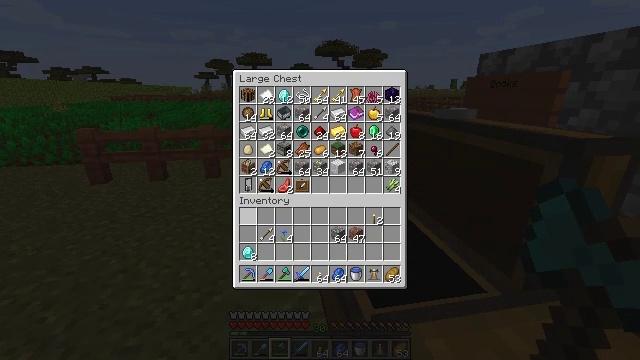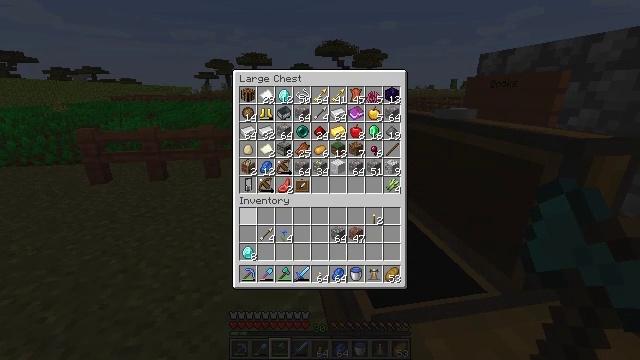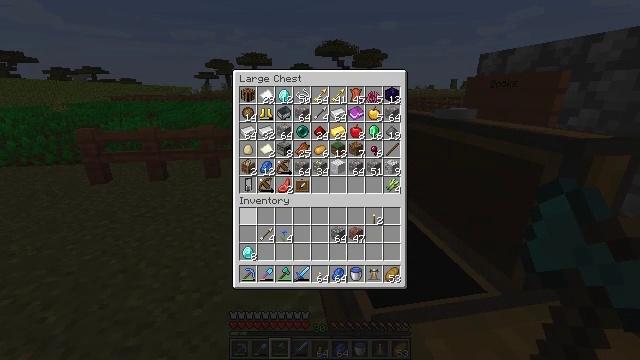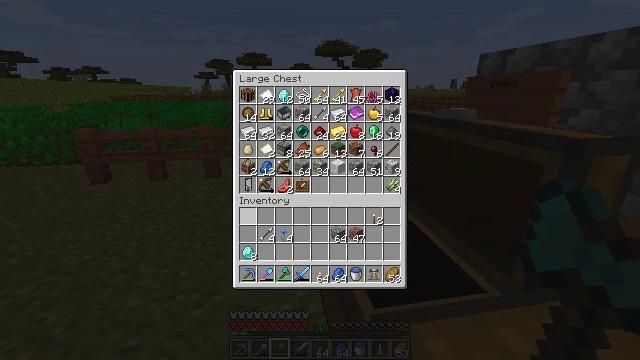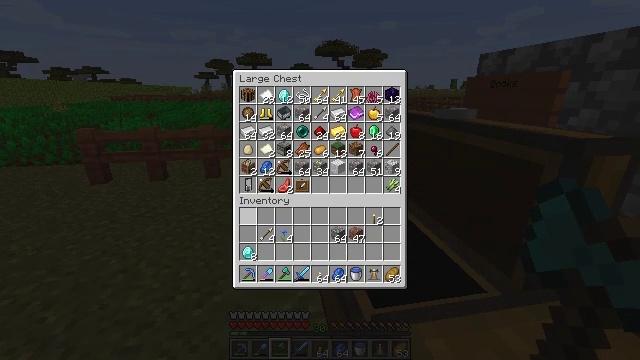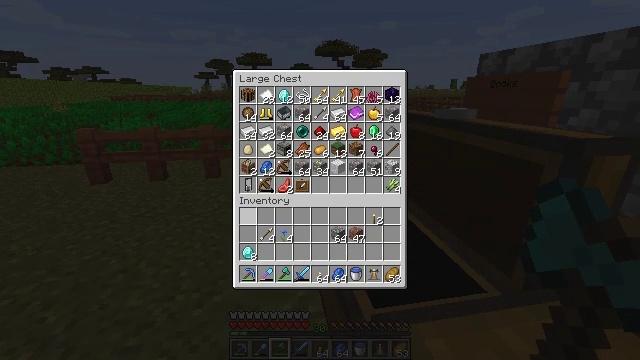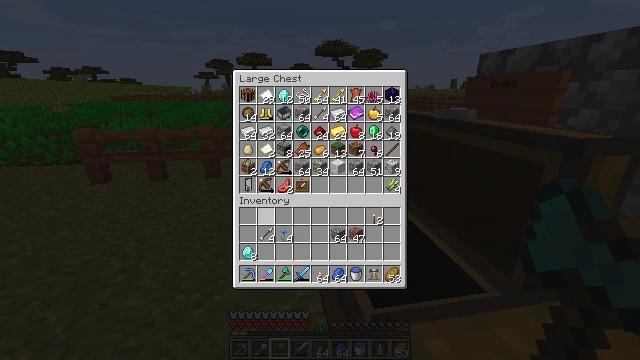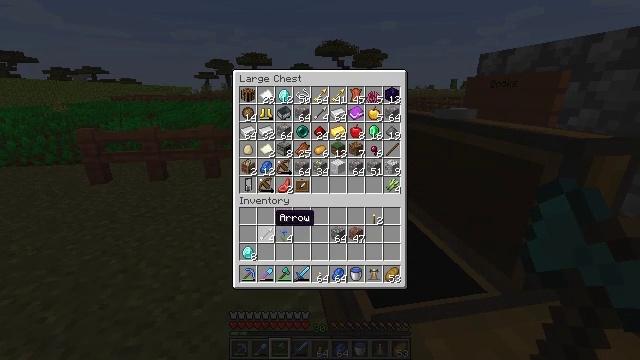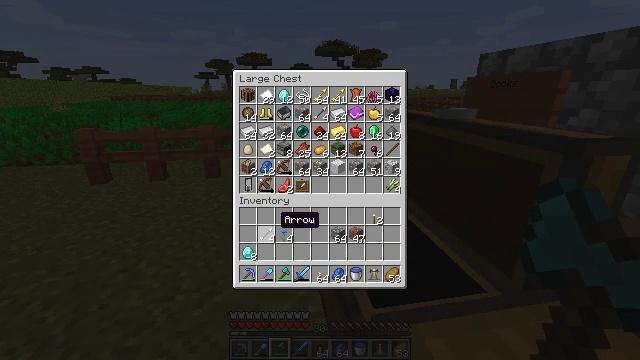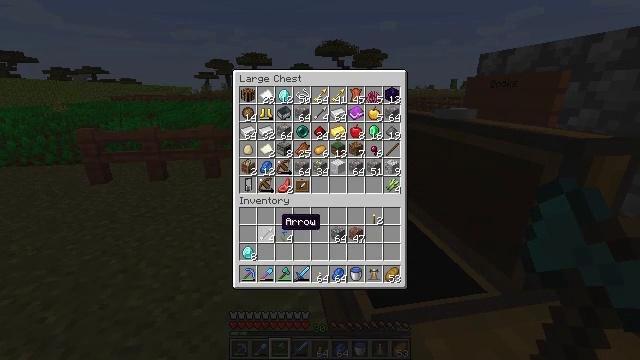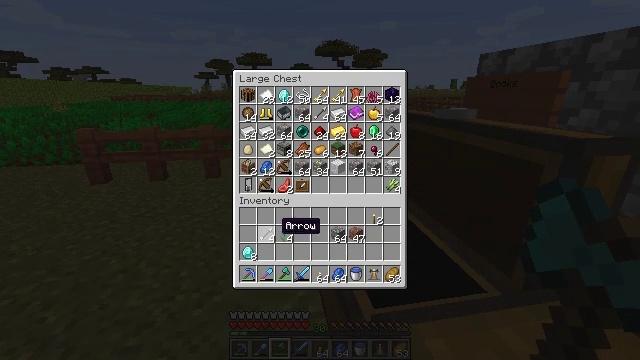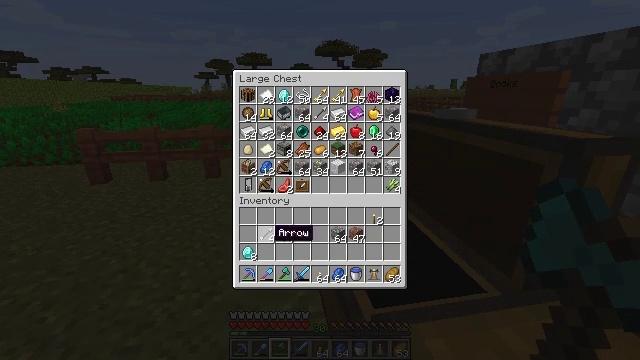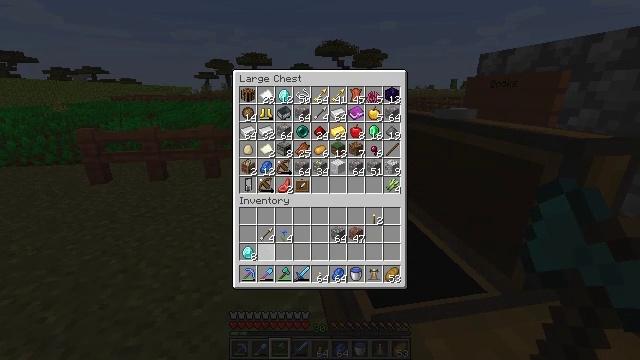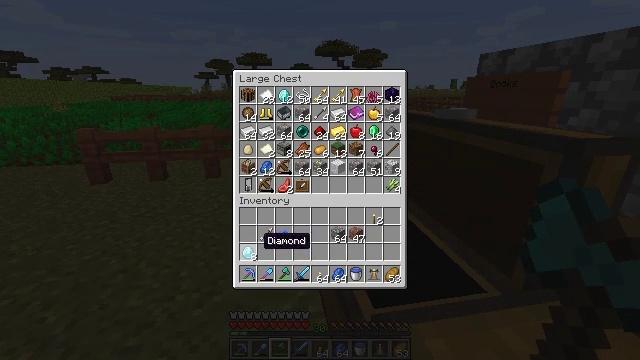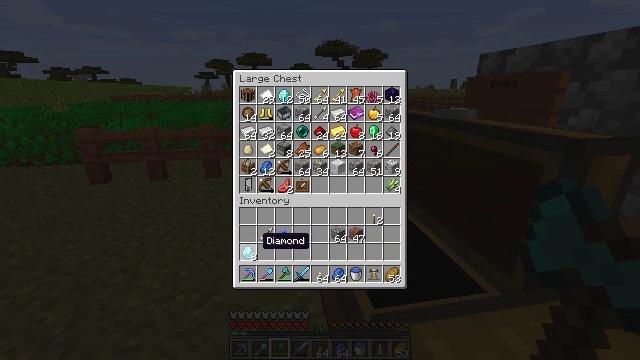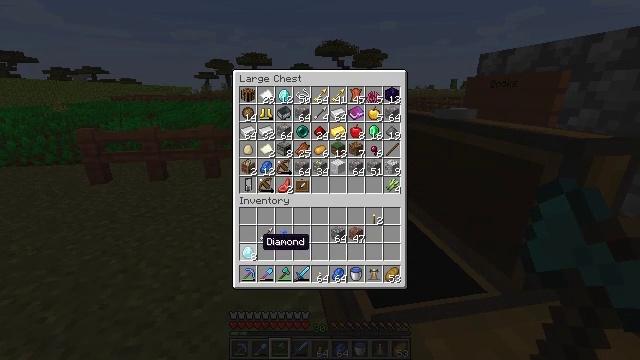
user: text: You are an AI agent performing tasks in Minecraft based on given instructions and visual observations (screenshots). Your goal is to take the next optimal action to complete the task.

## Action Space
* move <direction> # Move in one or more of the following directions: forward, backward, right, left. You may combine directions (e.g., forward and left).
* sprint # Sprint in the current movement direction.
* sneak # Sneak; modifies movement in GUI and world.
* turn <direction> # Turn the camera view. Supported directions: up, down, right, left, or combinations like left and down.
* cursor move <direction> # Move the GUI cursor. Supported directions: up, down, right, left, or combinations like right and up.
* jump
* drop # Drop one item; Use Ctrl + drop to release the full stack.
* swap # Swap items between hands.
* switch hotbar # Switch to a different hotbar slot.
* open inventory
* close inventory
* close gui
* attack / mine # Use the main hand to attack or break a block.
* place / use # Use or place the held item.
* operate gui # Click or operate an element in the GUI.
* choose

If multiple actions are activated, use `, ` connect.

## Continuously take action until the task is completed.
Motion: motion action
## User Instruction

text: Create a diamond hoe using diamonds and sticks.
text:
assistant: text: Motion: sneak, choose
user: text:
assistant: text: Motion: sneak, choose
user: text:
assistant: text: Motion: sneak
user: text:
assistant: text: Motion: sneak
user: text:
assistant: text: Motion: sneak
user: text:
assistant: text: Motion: sneak, cursor move right
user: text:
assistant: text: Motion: sneak
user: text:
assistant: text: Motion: sneak
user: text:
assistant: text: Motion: sneak
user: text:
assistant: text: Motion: sneak
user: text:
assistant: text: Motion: sneak, cursor move left and down
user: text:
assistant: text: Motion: sneak, cursor move left
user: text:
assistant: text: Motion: sneak
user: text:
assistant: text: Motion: sneak
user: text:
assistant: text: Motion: sneak
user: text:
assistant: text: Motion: sneak
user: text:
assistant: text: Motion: sneak, choose
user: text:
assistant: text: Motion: sneak, choose
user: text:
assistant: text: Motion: sneak, choose
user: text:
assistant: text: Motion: sneak, cursor move right
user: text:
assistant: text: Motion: sneak, cursor move right and up
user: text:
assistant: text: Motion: sneak, cursor move right
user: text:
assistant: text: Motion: sneak
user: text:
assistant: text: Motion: sneak
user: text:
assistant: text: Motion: sneak
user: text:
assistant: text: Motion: sneak
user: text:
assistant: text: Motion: sneak, cursor move left
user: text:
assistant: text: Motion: sneak, cursor move left
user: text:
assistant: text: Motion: sneak, cursor move left
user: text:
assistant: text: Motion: sneak, choose